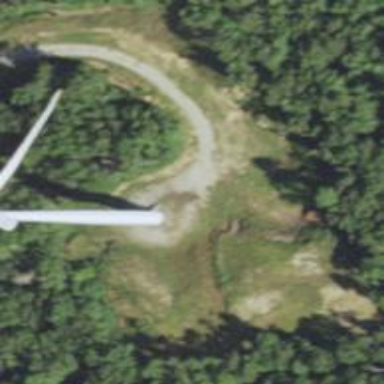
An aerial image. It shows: Wind generator using horizontal axis wind turbines.